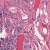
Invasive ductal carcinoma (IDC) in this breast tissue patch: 1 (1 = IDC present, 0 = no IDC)